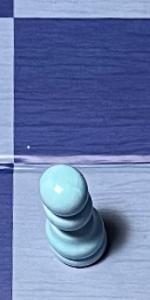
Label: Pawn_White